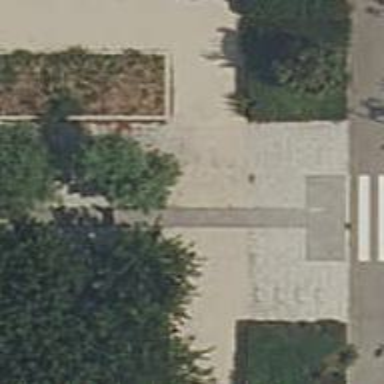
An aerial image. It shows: Footway.